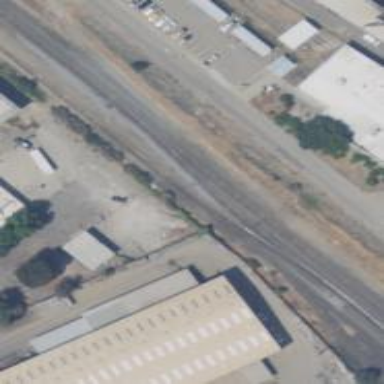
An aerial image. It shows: Railway siding with rails.